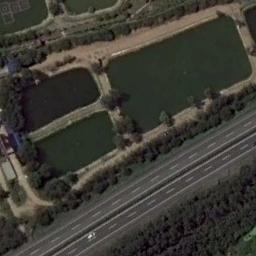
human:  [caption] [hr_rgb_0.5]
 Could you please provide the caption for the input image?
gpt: The freeway is between the grass and some trees .

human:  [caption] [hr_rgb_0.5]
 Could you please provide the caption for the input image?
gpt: There was a lot of traffic on the motorway .

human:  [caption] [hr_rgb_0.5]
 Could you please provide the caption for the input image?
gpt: There are many green trees and three small ponds around the freeway .

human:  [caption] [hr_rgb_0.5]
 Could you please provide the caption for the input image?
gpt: A straight freeway is a lawn and some roads on one side and on the other side is a forest .

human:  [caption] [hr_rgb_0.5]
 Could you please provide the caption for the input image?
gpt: There are many green farmlands beside the freeway .